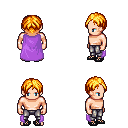
a pixel art fantasy rpg character, male body template, human, light skin, lavender cape, metal pants, light blonde parted hairstyle, ghillies, four views (front, back, left, right), 2x2 character sprite sheet, small pixel art, hard edges, no anti-aliasing